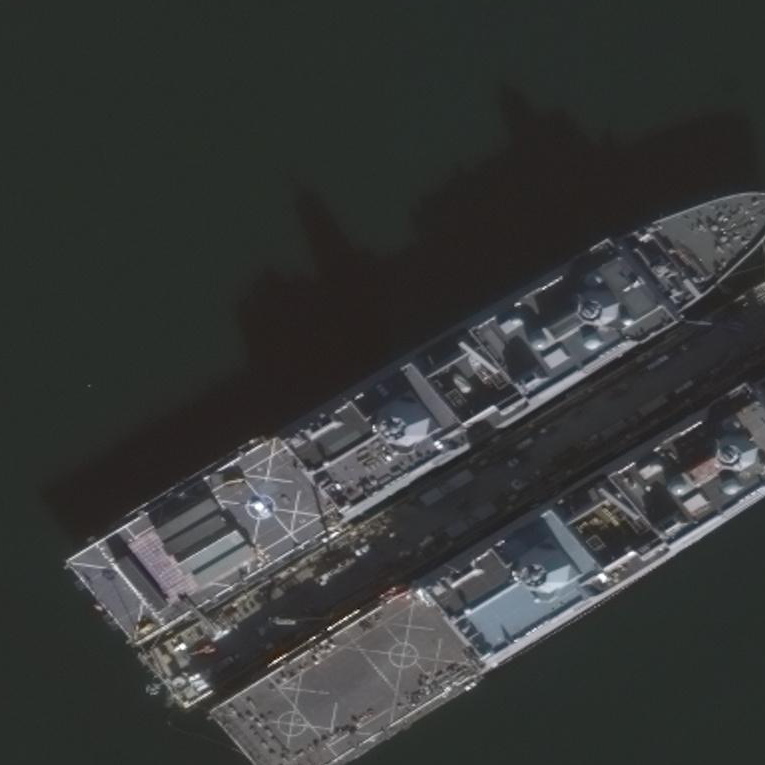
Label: combat